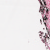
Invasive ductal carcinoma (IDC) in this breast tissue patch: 0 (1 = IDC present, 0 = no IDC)